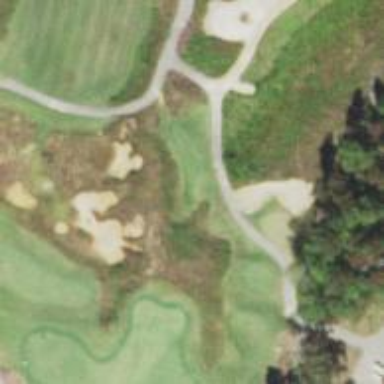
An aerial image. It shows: Path for golf carts.